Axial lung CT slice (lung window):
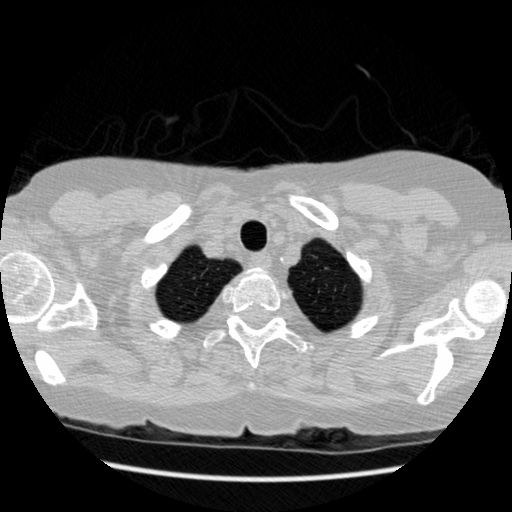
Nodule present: no